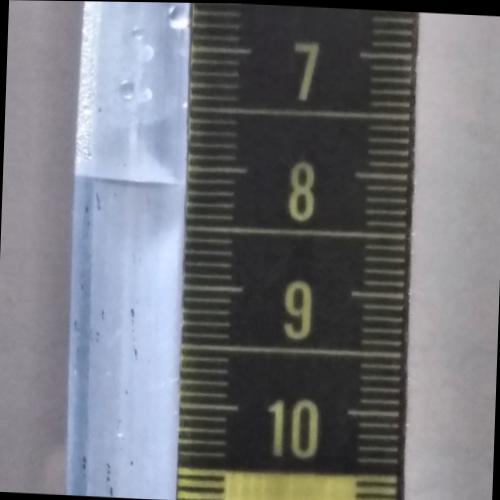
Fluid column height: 8.1 cm